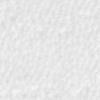
Label: no_change